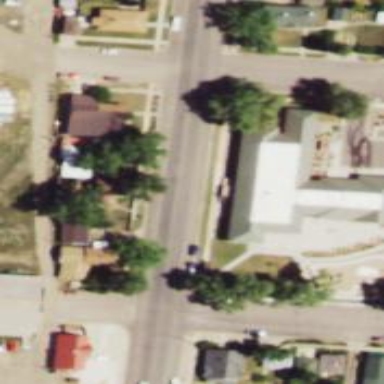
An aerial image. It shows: Community center building.